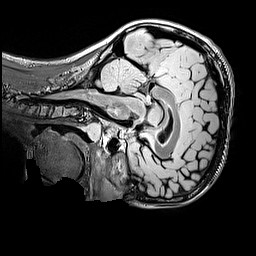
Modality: FLAIR
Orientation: sagittal
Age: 11
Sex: male
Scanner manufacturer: siemens
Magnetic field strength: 3 T
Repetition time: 5 s
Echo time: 0.388 s